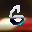
Label: 6